Interaction volume radius: 5 \u00c5
Interaction volume height: 10 \u00c5
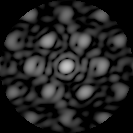
Disorder parameter: 0.306